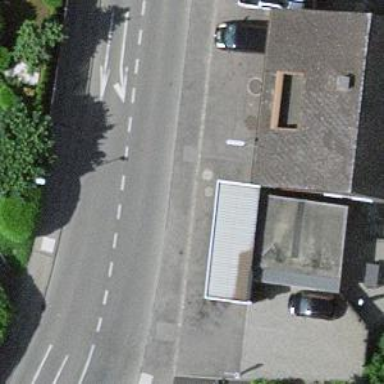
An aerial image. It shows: Fuel station.